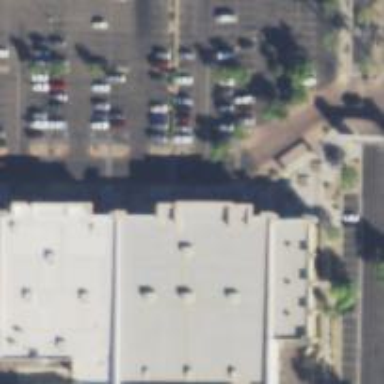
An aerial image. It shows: Department store building.